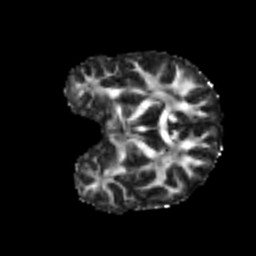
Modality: FA
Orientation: coronal
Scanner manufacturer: siemens
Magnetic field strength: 3 T
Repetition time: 4 s
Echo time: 0.0594 s